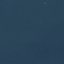
Land use / land cover: SeaLake